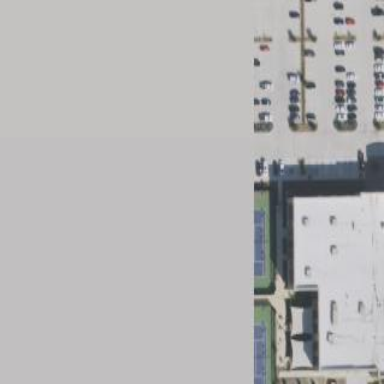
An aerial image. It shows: Paved tennis court.